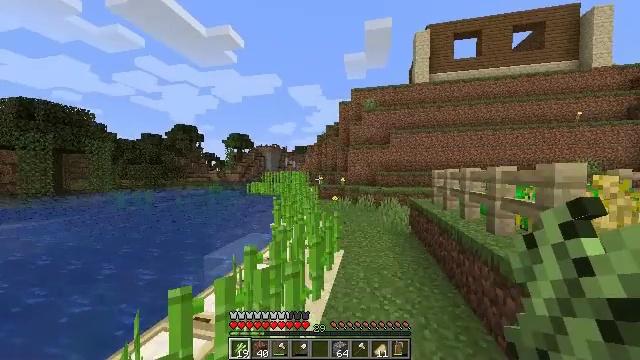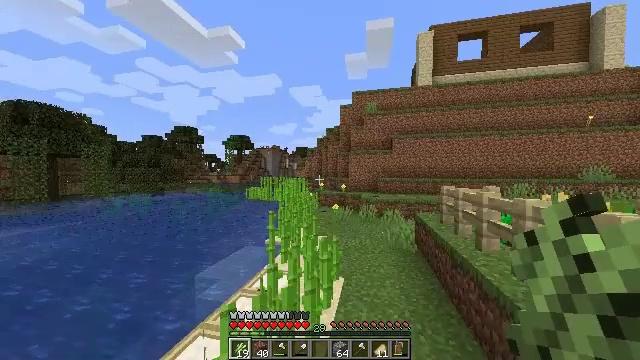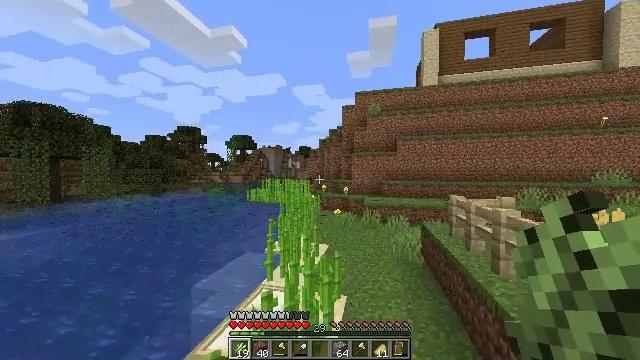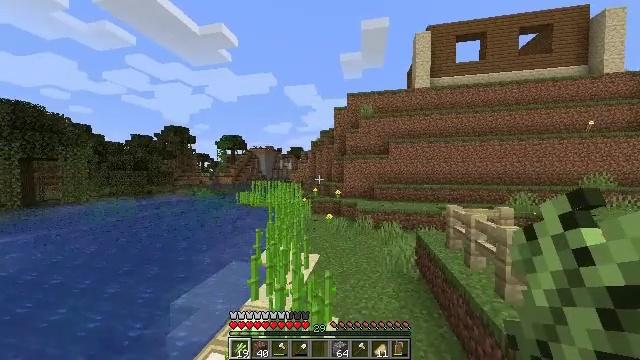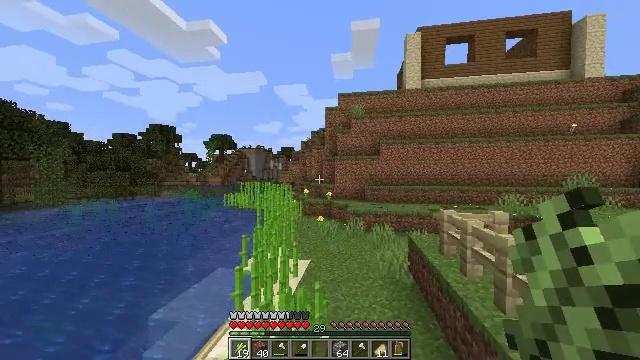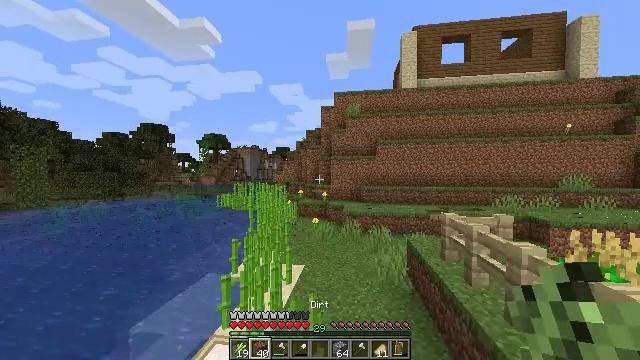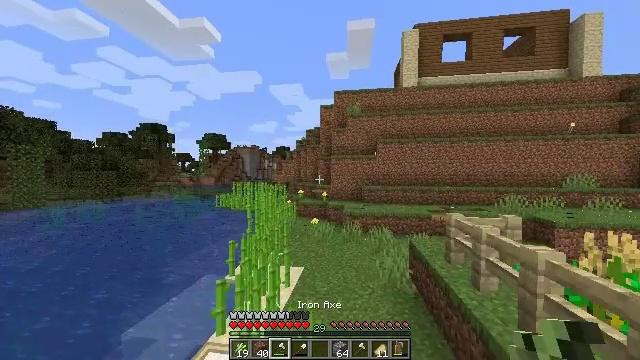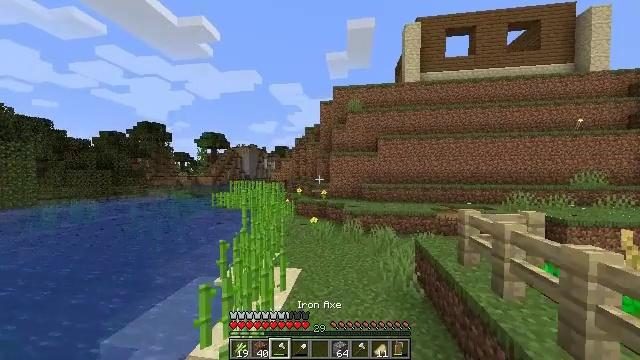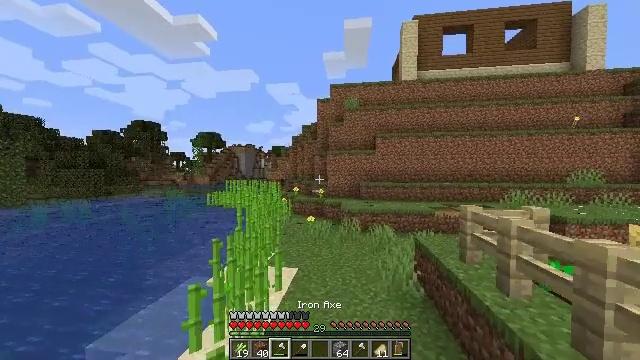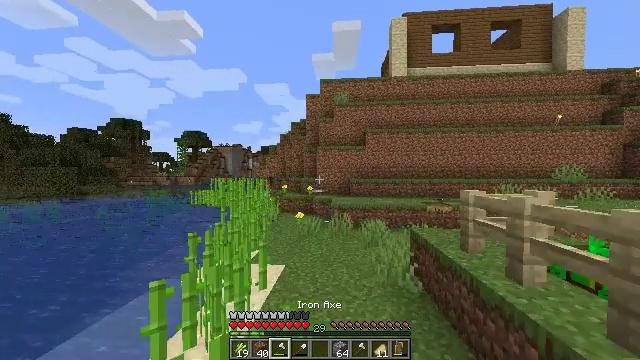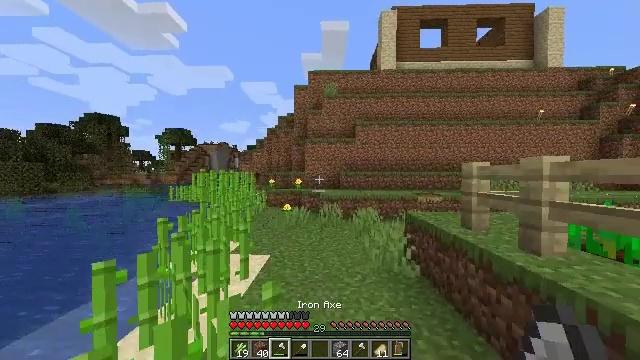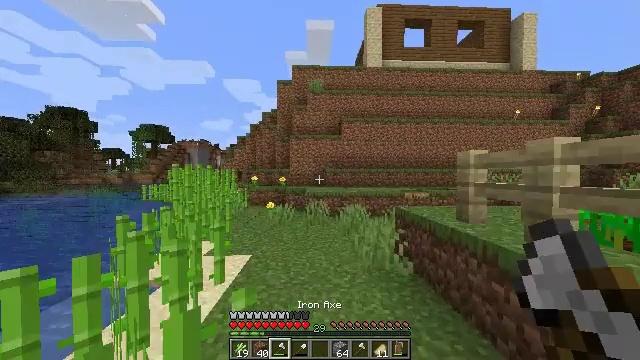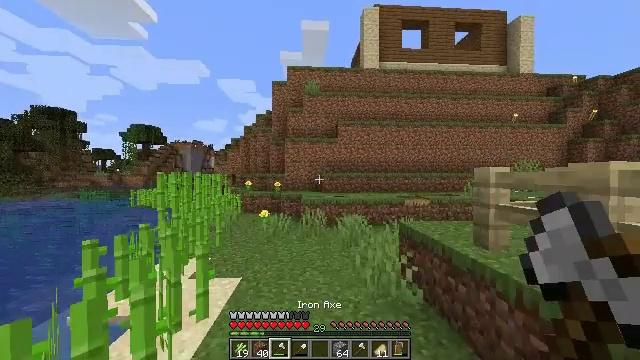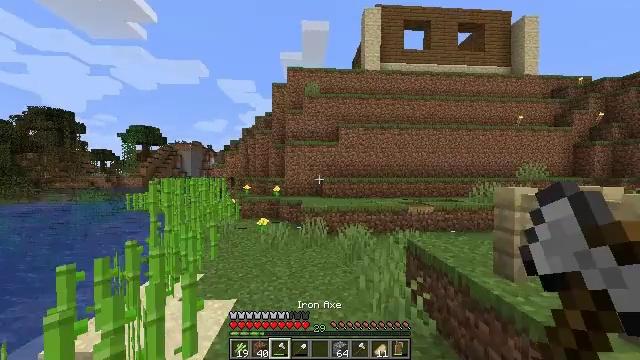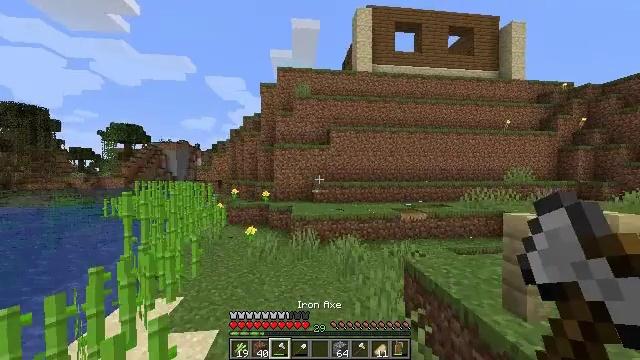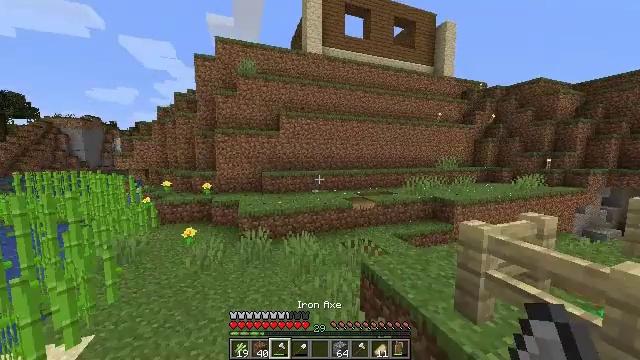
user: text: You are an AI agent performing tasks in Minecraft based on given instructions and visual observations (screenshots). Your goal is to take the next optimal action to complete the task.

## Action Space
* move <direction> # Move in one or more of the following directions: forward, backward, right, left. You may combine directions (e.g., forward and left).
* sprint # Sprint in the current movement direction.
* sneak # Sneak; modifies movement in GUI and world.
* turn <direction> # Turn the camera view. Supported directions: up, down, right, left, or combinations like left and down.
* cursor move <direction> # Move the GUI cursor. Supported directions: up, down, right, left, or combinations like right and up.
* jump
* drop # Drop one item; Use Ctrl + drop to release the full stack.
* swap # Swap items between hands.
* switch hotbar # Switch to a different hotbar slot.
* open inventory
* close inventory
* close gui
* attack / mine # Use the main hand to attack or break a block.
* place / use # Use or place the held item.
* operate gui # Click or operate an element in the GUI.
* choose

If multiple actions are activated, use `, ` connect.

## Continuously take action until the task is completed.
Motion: motion action
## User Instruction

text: Make sandstone slab on the crafting table.
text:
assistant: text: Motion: move forward, sprint, jump
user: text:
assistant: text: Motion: move forward, sprint, jump
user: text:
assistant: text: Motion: move forward, sprint, turn right, jump
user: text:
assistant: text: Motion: move forward, sprint, turn right, jump
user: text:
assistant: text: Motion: move forward, sprint, turn right, jump
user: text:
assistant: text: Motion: move forward, sprint, jump
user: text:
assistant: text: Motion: move forward, sprint, jump
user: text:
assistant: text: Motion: move forward, sprint, jump
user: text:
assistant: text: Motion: move forward, sprint, turn right, jump
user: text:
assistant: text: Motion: move forward, sprint, turn right, jump
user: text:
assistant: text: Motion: move forward, sprint, turn right, jump
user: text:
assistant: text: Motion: move forward, sprint, turn right, jump
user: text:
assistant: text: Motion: move forward, sprint, jump
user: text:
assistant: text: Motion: move forward, sprint, turn right, jump
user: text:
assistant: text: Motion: move forward, sprint, turn right and down, jump
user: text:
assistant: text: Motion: move forward, sprint, turn right, jump
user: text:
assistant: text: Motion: move forward, sprint, jump
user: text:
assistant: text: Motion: move forward, sprint, jump
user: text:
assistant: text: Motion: move forward, sprint
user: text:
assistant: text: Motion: move forward, sprint, turn right
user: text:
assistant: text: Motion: move forward, sprint, turn right
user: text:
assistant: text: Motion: move forward, sprint, turn right
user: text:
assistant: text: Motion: move forward, sprint, turn right and down
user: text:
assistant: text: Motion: move forward, sprint, turn right and down
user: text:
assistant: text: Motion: move forward, sprint, turn right and down
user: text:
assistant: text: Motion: move forward, sprint, turn right
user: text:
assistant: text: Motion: move forward, sprint, turn right
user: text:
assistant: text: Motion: move forward, sprint, turn right
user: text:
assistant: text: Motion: move forward, sprint
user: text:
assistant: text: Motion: move forward, sprint